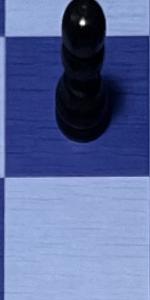
Label: Empty